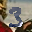
Label: 3